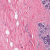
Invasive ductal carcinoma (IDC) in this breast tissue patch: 0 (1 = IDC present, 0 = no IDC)